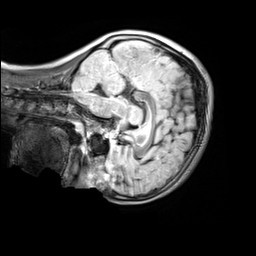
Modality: FLAIR
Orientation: sagittal
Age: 10
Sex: female
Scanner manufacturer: siemens
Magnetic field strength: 3 T
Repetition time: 5 s
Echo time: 0.388 s